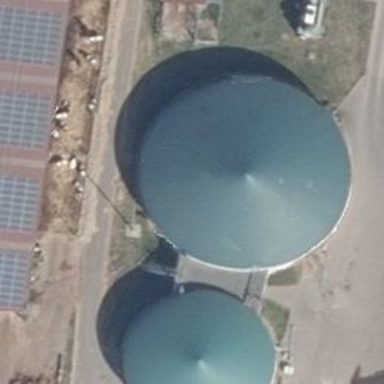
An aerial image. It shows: Storage tank with man-made structure.